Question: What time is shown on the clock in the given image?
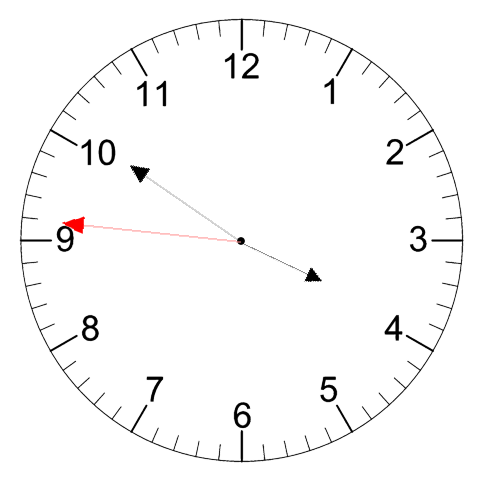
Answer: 03:50:46